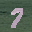
Label: 7